Interaction volume radius: 5 \u00c5
Interaction volume height: 10 \u00c5
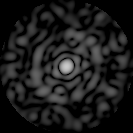
Disorder parameter: 0.847